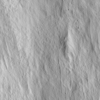
Label: not_dusty